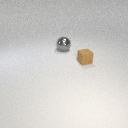
large gray metal sphere to the left of small brown rubber cube